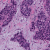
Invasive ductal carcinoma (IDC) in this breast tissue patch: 1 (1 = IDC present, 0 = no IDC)